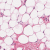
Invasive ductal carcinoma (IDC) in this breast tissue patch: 0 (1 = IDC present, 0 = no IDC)